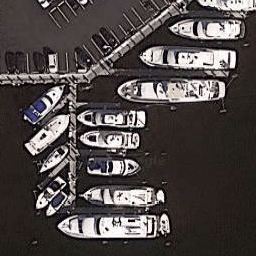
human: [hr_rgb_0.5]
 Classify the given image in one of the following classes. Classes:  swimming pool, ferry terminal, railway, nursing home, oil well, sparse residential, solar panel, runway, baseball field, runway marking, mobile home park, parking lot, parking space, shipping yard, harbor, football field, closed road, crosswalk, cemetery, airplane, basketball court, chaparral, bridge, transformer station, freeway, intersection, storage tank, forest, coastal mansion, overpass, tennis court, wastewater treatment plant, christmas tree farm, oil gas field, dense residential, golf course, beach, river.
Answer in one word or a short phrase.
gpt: harbor